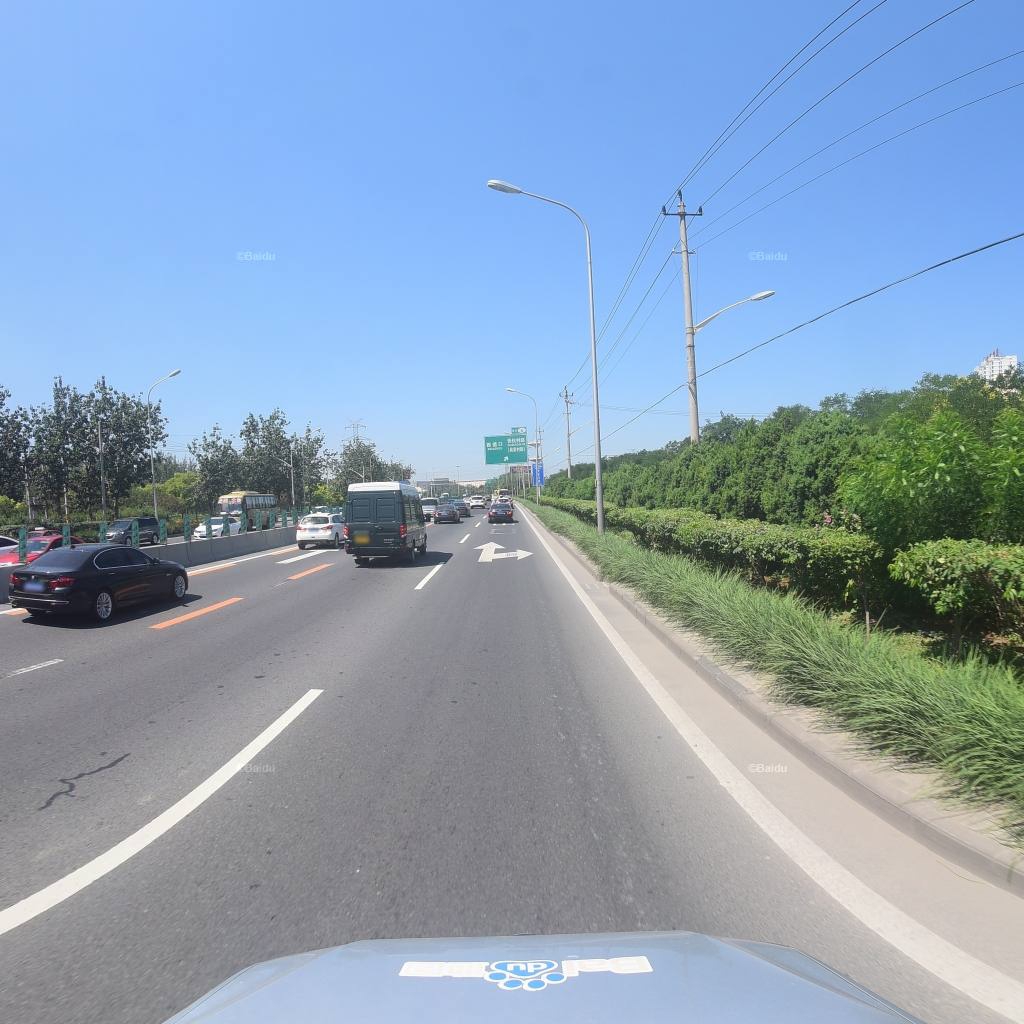
Region: Fengtai
Road damage annotations: longitudinal patch